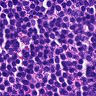
Metastatic tissue present: no